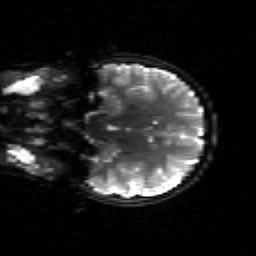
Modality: sbref
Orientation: coronal
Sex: female
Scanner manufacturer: siemens
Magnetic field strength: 3 T
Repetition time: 5 s
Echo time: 0.071 s